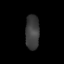
Tissue: lung
Cell type: Epithelial cells
Senescence score: 0.1574
Nuclear area (px): 477
Mean DAPI intensity: 60.862